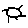
Label: sun